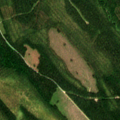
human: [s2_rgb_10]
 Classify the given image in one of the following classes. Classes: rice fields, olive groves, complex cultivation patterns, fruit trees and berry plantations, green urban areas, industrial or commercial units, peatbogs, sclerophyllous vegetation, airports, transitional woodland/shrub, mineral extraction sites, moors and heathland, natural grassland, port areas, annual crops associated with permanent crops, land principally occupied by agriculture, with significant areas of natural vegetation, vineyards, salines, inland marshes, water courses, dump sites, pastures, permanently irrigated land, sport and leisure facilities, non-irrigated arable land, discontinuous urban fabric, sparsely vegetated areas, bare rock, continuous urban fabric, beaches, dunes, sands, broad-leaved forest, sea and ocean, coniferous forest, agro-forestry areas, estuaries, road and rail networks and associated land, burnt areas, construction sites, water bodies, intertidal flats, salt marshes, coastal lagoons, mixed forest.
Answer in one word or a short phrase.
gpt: coniferous forest